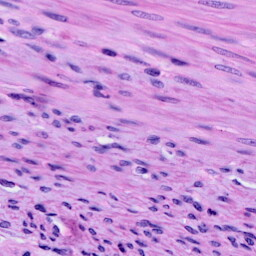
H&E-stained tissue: Cervix